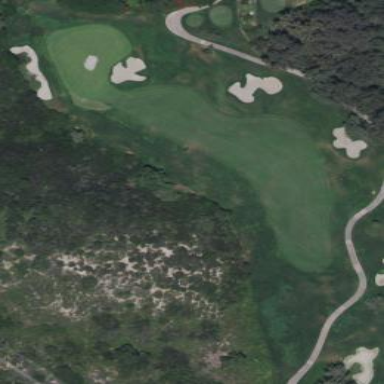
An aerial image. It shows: Rough area on grassy golf course.